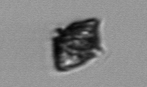
Label: Kryptoperidinium_triquetrum